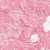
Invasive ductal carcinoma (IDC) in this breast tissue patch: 0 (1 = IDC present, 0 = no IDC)